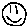
Label: smiley face